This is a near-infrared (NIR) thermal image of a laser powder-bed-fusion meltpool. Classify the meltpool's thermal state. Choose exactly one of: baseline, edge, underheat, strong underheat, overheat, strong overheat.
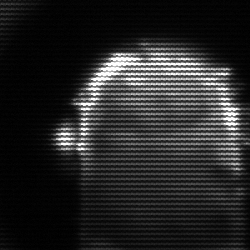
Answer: strong underheat